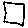
Label: square